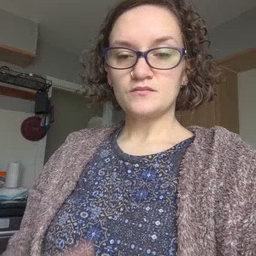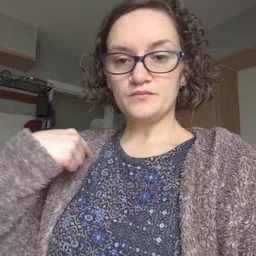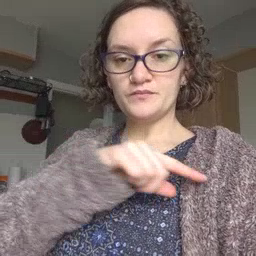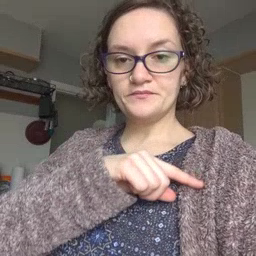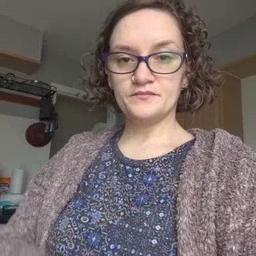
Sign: weus